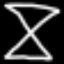
Label: hourglass